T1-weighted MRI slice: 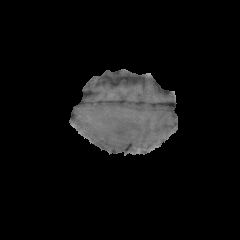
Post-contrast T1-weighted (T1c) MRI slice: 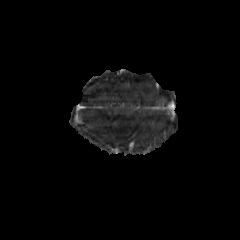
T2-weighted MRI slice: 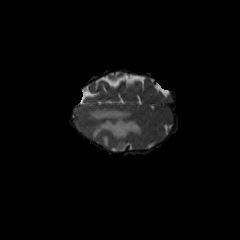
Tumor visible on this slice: yes